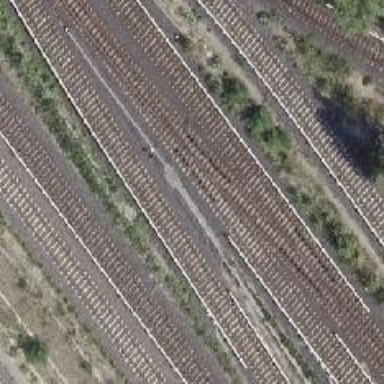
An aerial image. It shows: Railway signal.